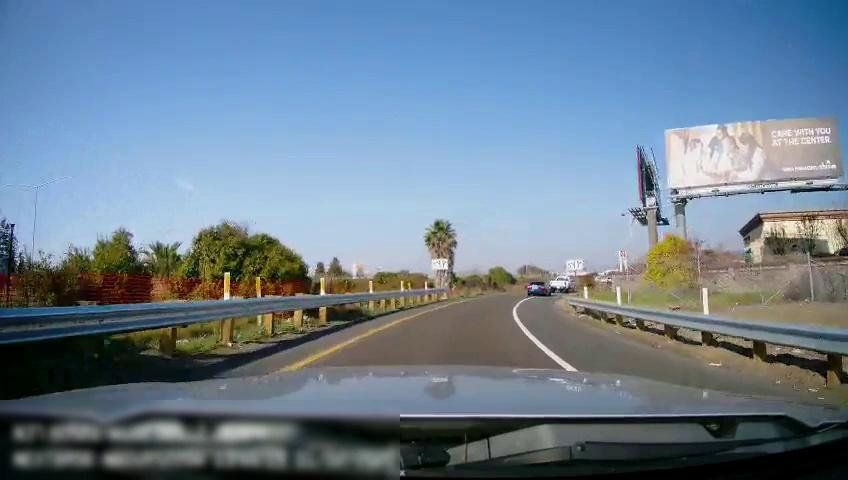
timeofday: Day
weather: Sunny
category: Drivable Space
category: Vehicles | Car
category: Vehicles | Truck
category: Lanes | Alternate Lane
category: Lanes | Alternate Lane
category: Traffic | Signs
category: Traffic | Signs